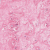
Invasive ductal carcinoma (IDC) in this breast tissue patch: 0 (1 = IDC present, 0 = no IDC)